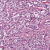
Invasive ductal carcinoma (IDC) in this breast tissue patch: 1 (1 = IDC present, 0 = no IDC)